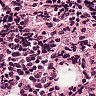
Metastatic tissue present: no